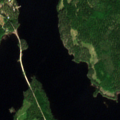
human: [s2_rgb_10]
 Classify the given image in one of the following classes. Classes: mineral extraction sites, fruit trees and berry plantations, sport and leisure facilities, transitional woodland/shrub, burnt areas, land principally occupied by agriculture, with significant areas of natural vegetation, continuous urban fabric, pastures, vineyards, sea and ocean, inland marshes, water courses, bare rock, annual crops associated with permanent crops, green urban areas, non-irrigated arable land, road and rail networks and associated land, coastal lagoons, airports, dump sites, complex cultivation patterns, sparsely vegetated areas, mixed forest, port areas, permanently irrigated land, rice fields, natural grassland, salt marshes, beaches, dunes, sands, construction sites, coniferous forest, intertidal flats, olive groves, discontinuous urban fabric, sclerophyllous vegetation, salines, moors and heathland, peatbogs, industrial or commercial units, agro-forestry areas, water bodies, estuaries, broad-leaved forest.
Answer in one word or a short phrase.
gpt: coniferous forest, mixed forest, water bodies